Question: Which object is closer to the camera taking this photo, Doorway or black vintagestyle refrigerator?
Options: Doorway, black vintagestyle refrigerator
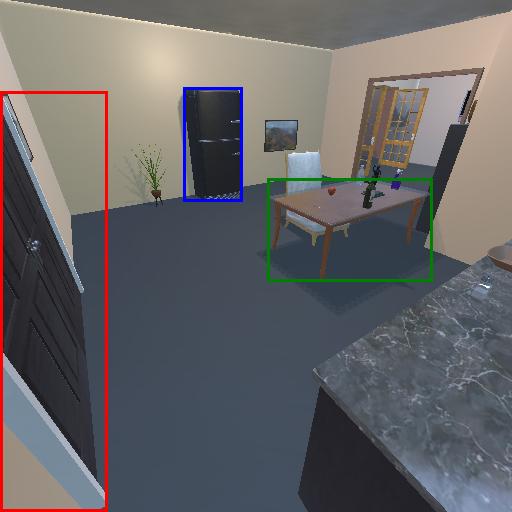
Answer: Doorway